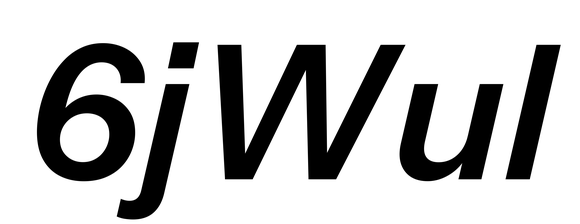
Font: InstrumentSans-Italic_SemiBold_Italic